Question: I'm using:
- - - -
I've got a table :

(One column that's called , datatype varchar(50) and is the primary key)
When I create a strongly-typed view with as model class (extra 's' is caused by pluralisation, no issue) and scaffold template , the result is that I only get a hidden field and no edit/input field, as shown below:
'''
<fieldset>
<legend>Role</legend>
@Html.HiddenFor(model => model.RoleName)
<p>
<input type="submit" value="Save" />
</p>
</fieldset>
'''
This is likely due to the only column being the primary key which MVC uses to identify the database record.
I want to be able to edit every Role's RoleName. How can I make an edit page for a table with one column that is the primary key?
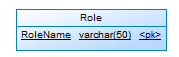
Answer: Just adjust the scaffolded HTML markup to fit what you need. You are correct that MVC made that hidden because it is a primary key. Unhide it.
'''
<fieldset>
<legend>Role</legend>
@Html.TextBoxFor(model => model.RoleName)
<p>
<input type="submit" value="Save" />
</p>
</fieldset>
'''
However, and this may just be subjective, I think having an int based primary key will go a long ways in doing things like:
1. Not having a DB exception thrown if you accidentally edit or add a role name that matches an existing role name.
2. Save space in your DB when you go to attach users to roles. Instead of having a varchar(50) duplicated for each user/role, you will only have an int duplicated. (UserId / RoleId)
3. Quicker/better indexing on integers than varchars